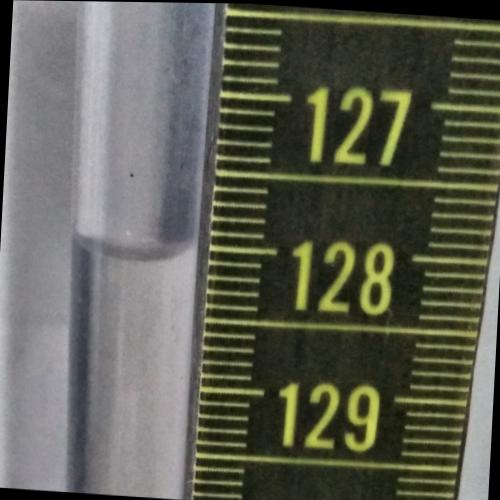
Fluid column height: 128.1 cm